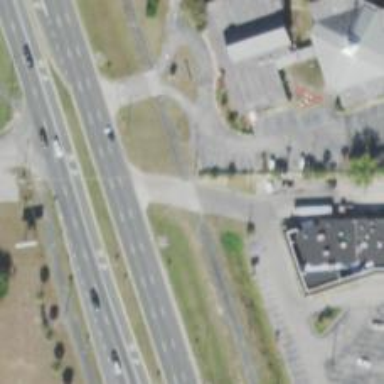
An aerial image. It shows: Uncontrolled crossing at the intersection of cycleway and road.